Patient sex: F
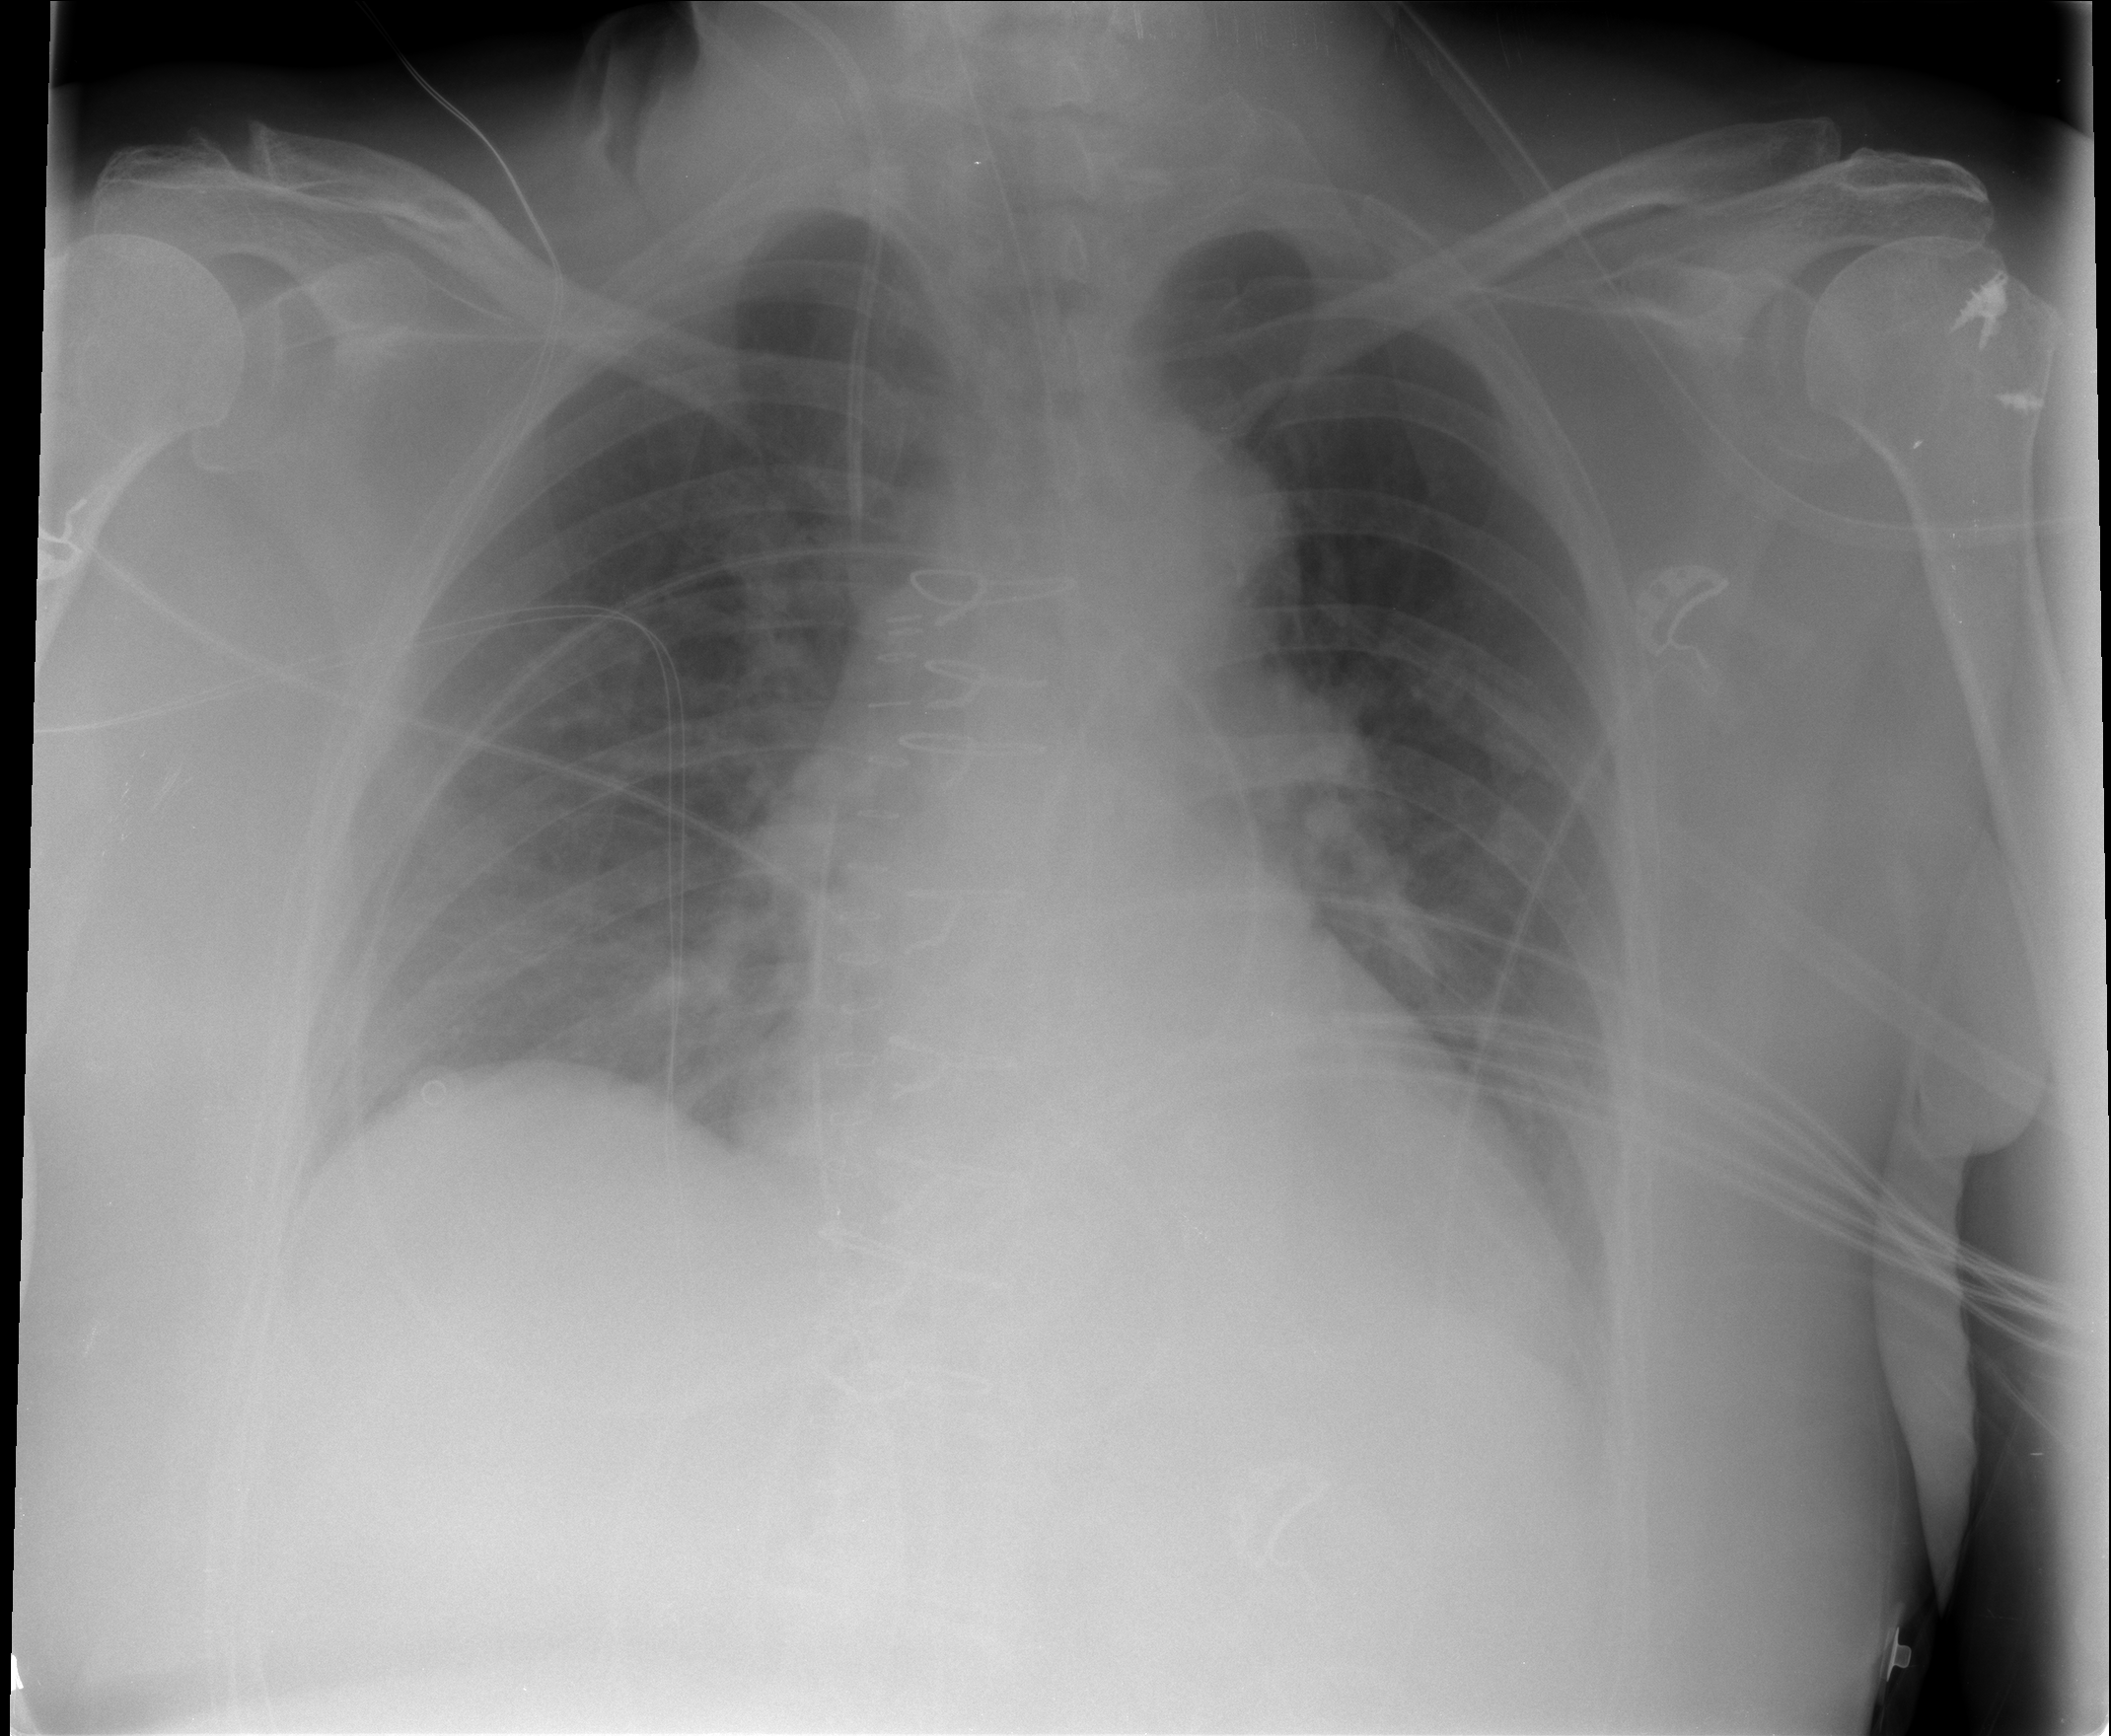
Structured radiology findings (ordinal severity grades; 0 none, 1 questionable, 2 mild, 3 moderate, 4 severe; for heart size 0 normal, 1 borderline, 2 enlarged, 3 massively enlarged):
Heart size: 0
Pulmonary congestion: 2
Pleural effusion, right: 0
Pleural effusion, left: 0
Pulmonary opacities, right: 1
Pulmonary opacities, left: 0
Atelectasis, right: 2
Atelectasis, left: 2